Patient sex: M
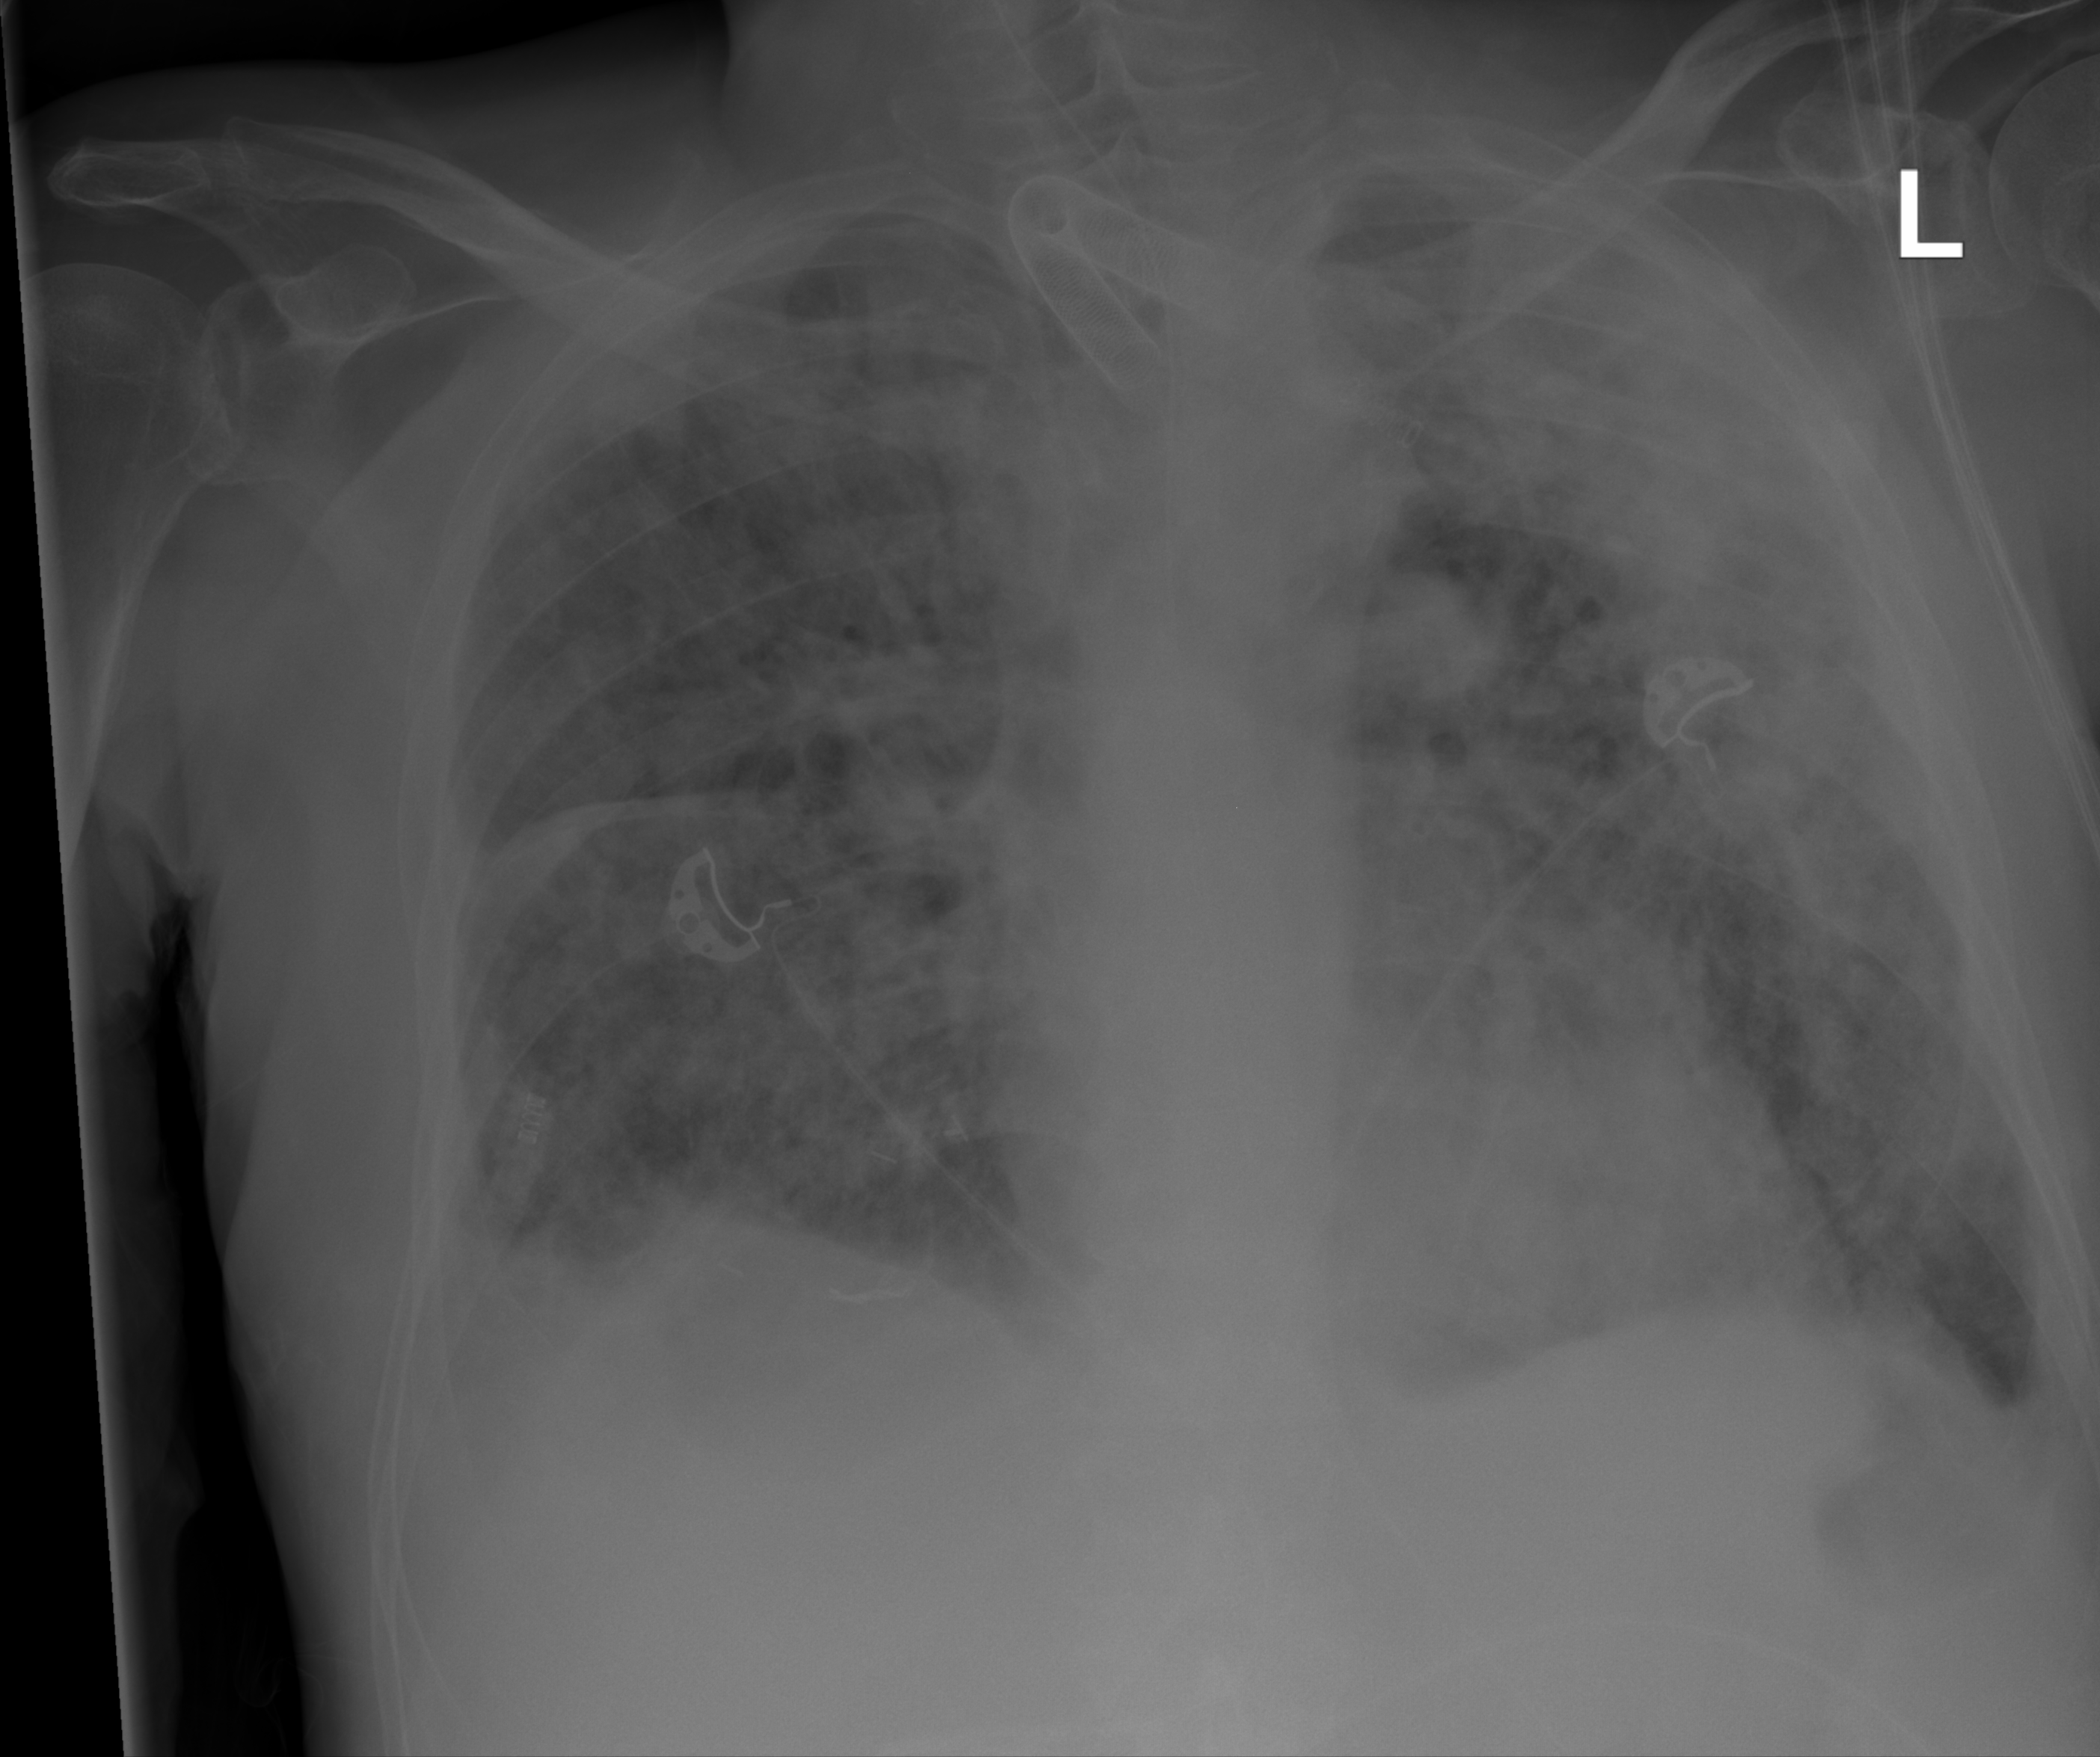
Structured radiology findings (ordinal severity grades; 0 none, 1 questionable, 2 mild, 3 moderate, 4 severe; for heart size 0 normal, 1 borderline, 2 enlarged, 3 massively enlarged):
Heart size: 0
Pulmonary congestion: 1
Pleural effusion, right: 2
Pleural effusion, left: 2
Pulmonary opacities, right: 4
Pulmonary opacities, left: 4
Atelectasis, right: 2
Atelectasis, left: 2